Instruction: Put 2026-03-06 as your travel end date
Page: home
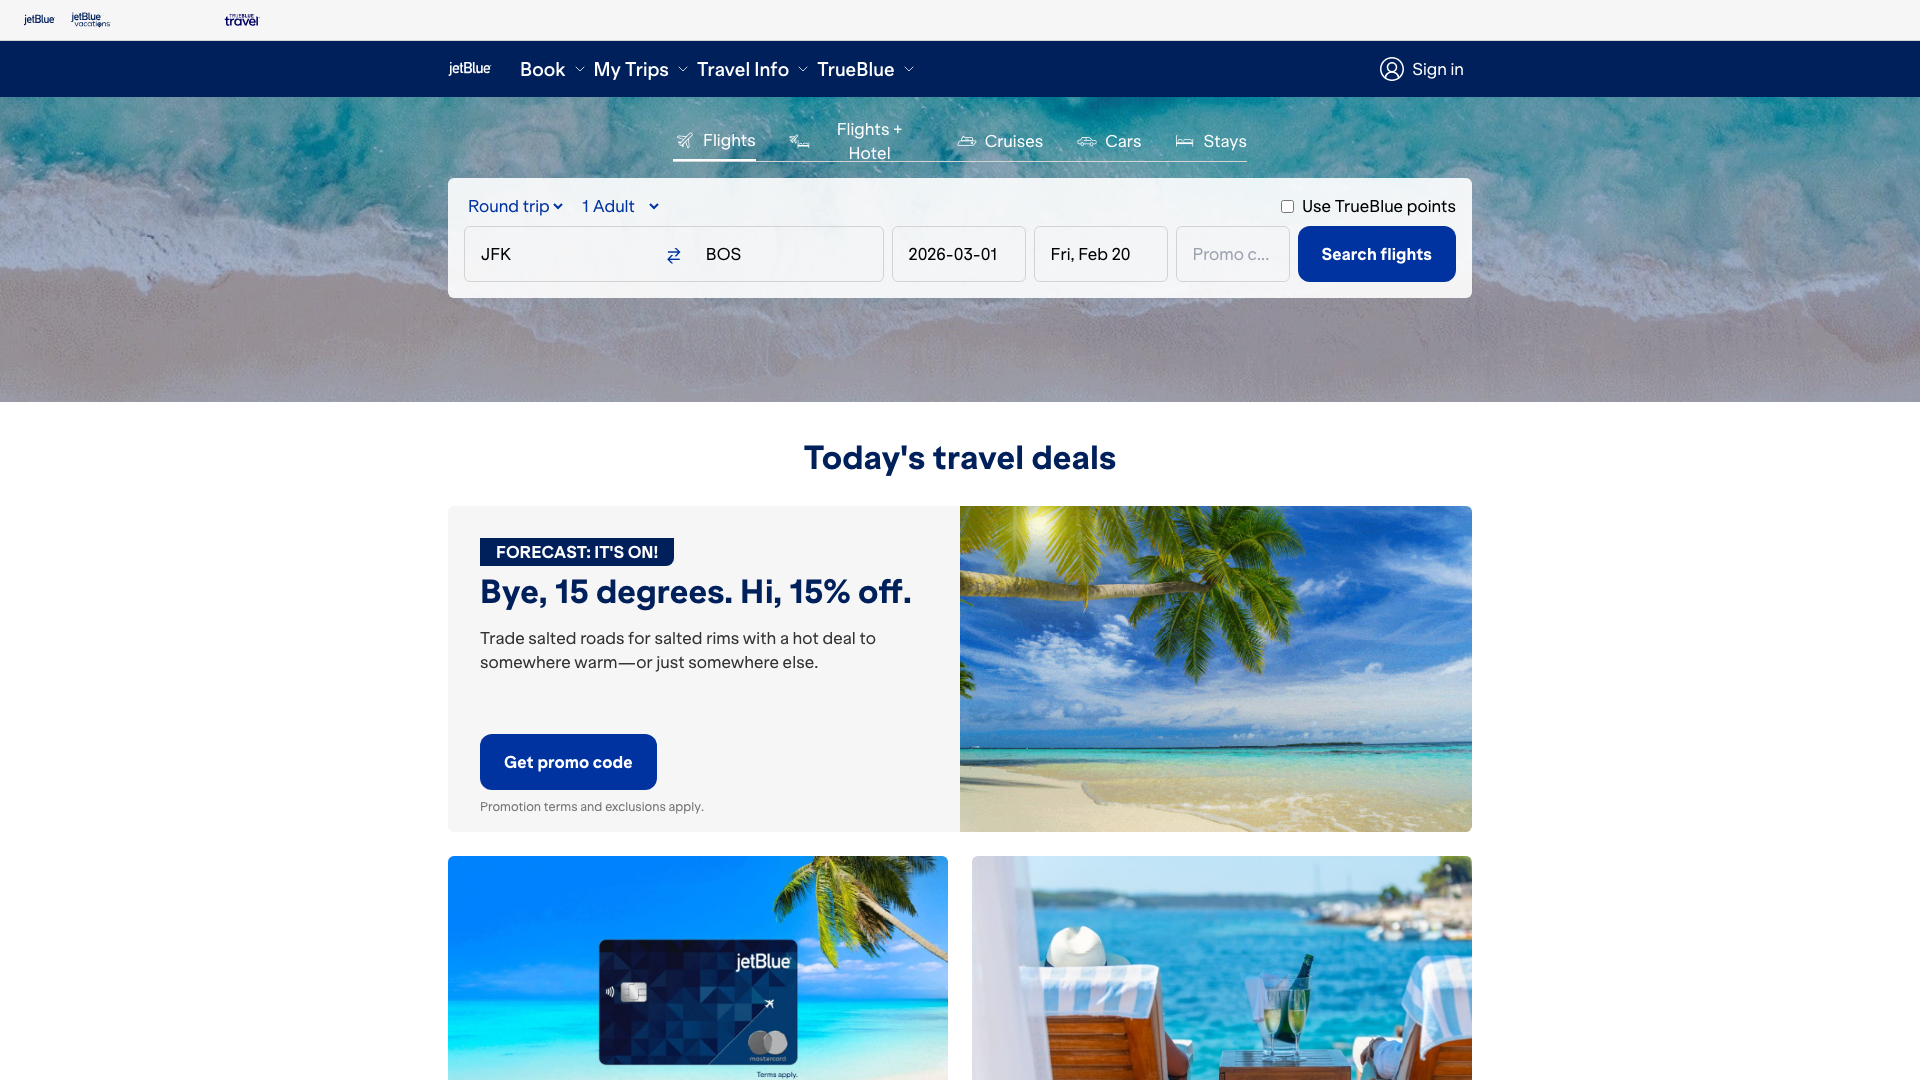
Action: type